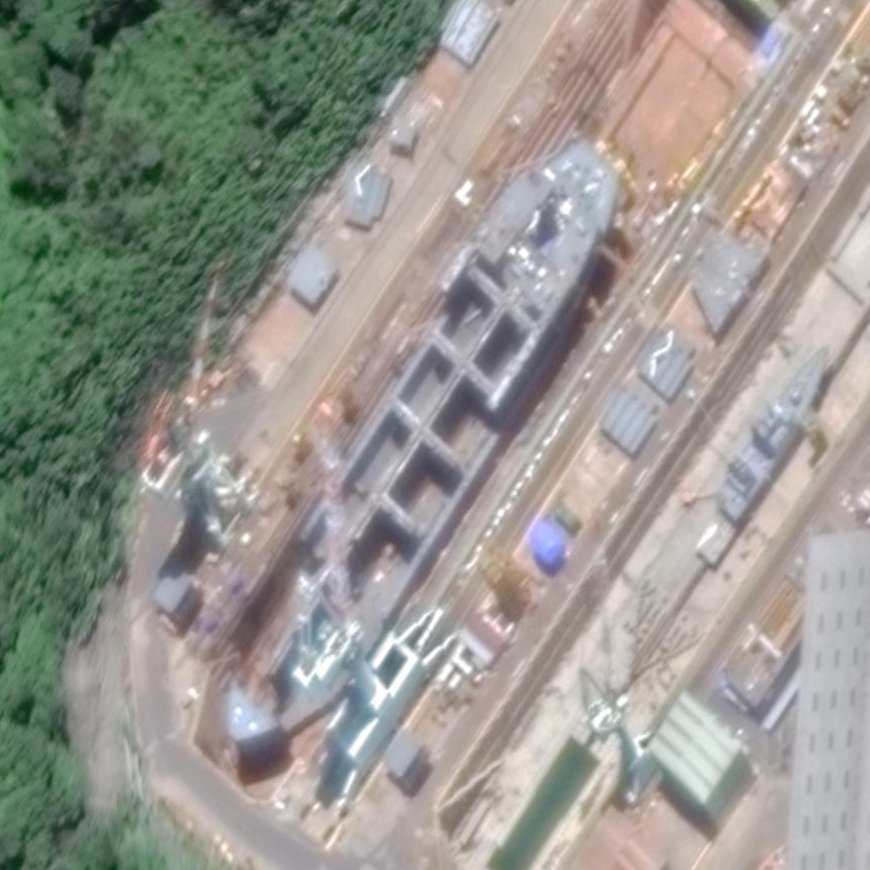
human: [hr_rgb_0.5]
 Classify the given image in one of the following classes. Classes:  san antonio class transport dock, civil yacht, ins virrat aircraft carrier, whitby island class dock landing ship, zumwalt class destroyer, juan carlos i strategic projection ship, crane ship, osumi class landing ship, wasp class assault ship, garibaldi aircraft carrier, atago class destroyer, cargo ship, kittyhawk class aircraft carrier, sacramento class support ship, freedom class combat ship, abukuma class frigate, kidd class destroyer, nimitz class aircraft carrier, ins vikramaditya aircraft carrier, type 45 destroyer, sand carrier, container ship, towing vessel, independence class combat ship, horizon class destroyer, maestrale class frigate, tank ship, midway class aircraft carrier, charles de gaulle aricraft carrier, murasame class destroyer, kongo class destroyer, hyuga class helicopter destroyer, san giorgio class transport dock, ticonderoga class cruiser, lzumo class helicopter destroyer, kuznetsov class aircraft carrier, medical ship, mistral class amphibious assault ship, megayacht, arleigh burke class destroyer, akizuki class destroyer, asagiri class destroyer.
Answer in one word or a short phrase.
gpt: Cargo ship